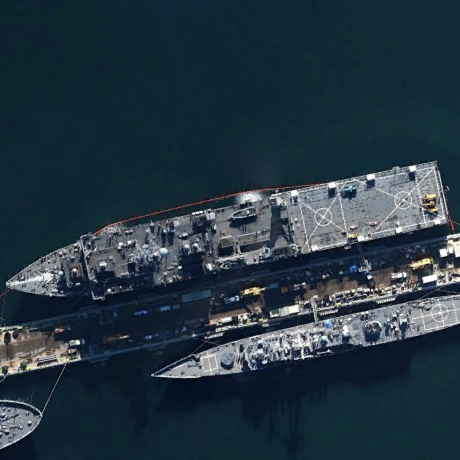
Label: combat